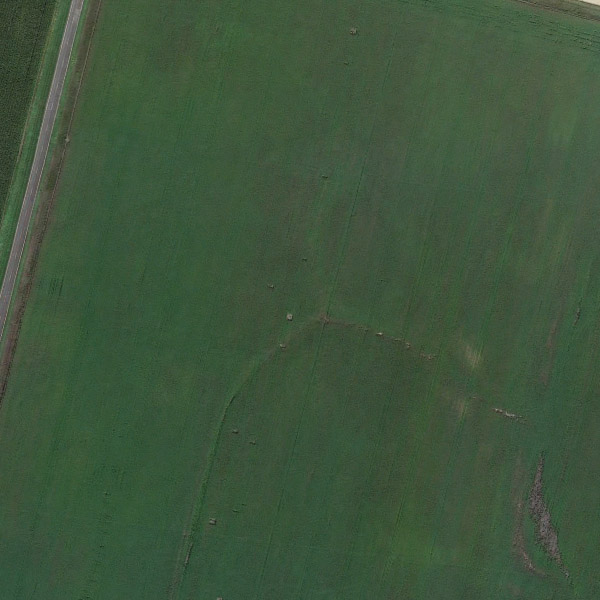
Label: Meadow